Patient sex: M
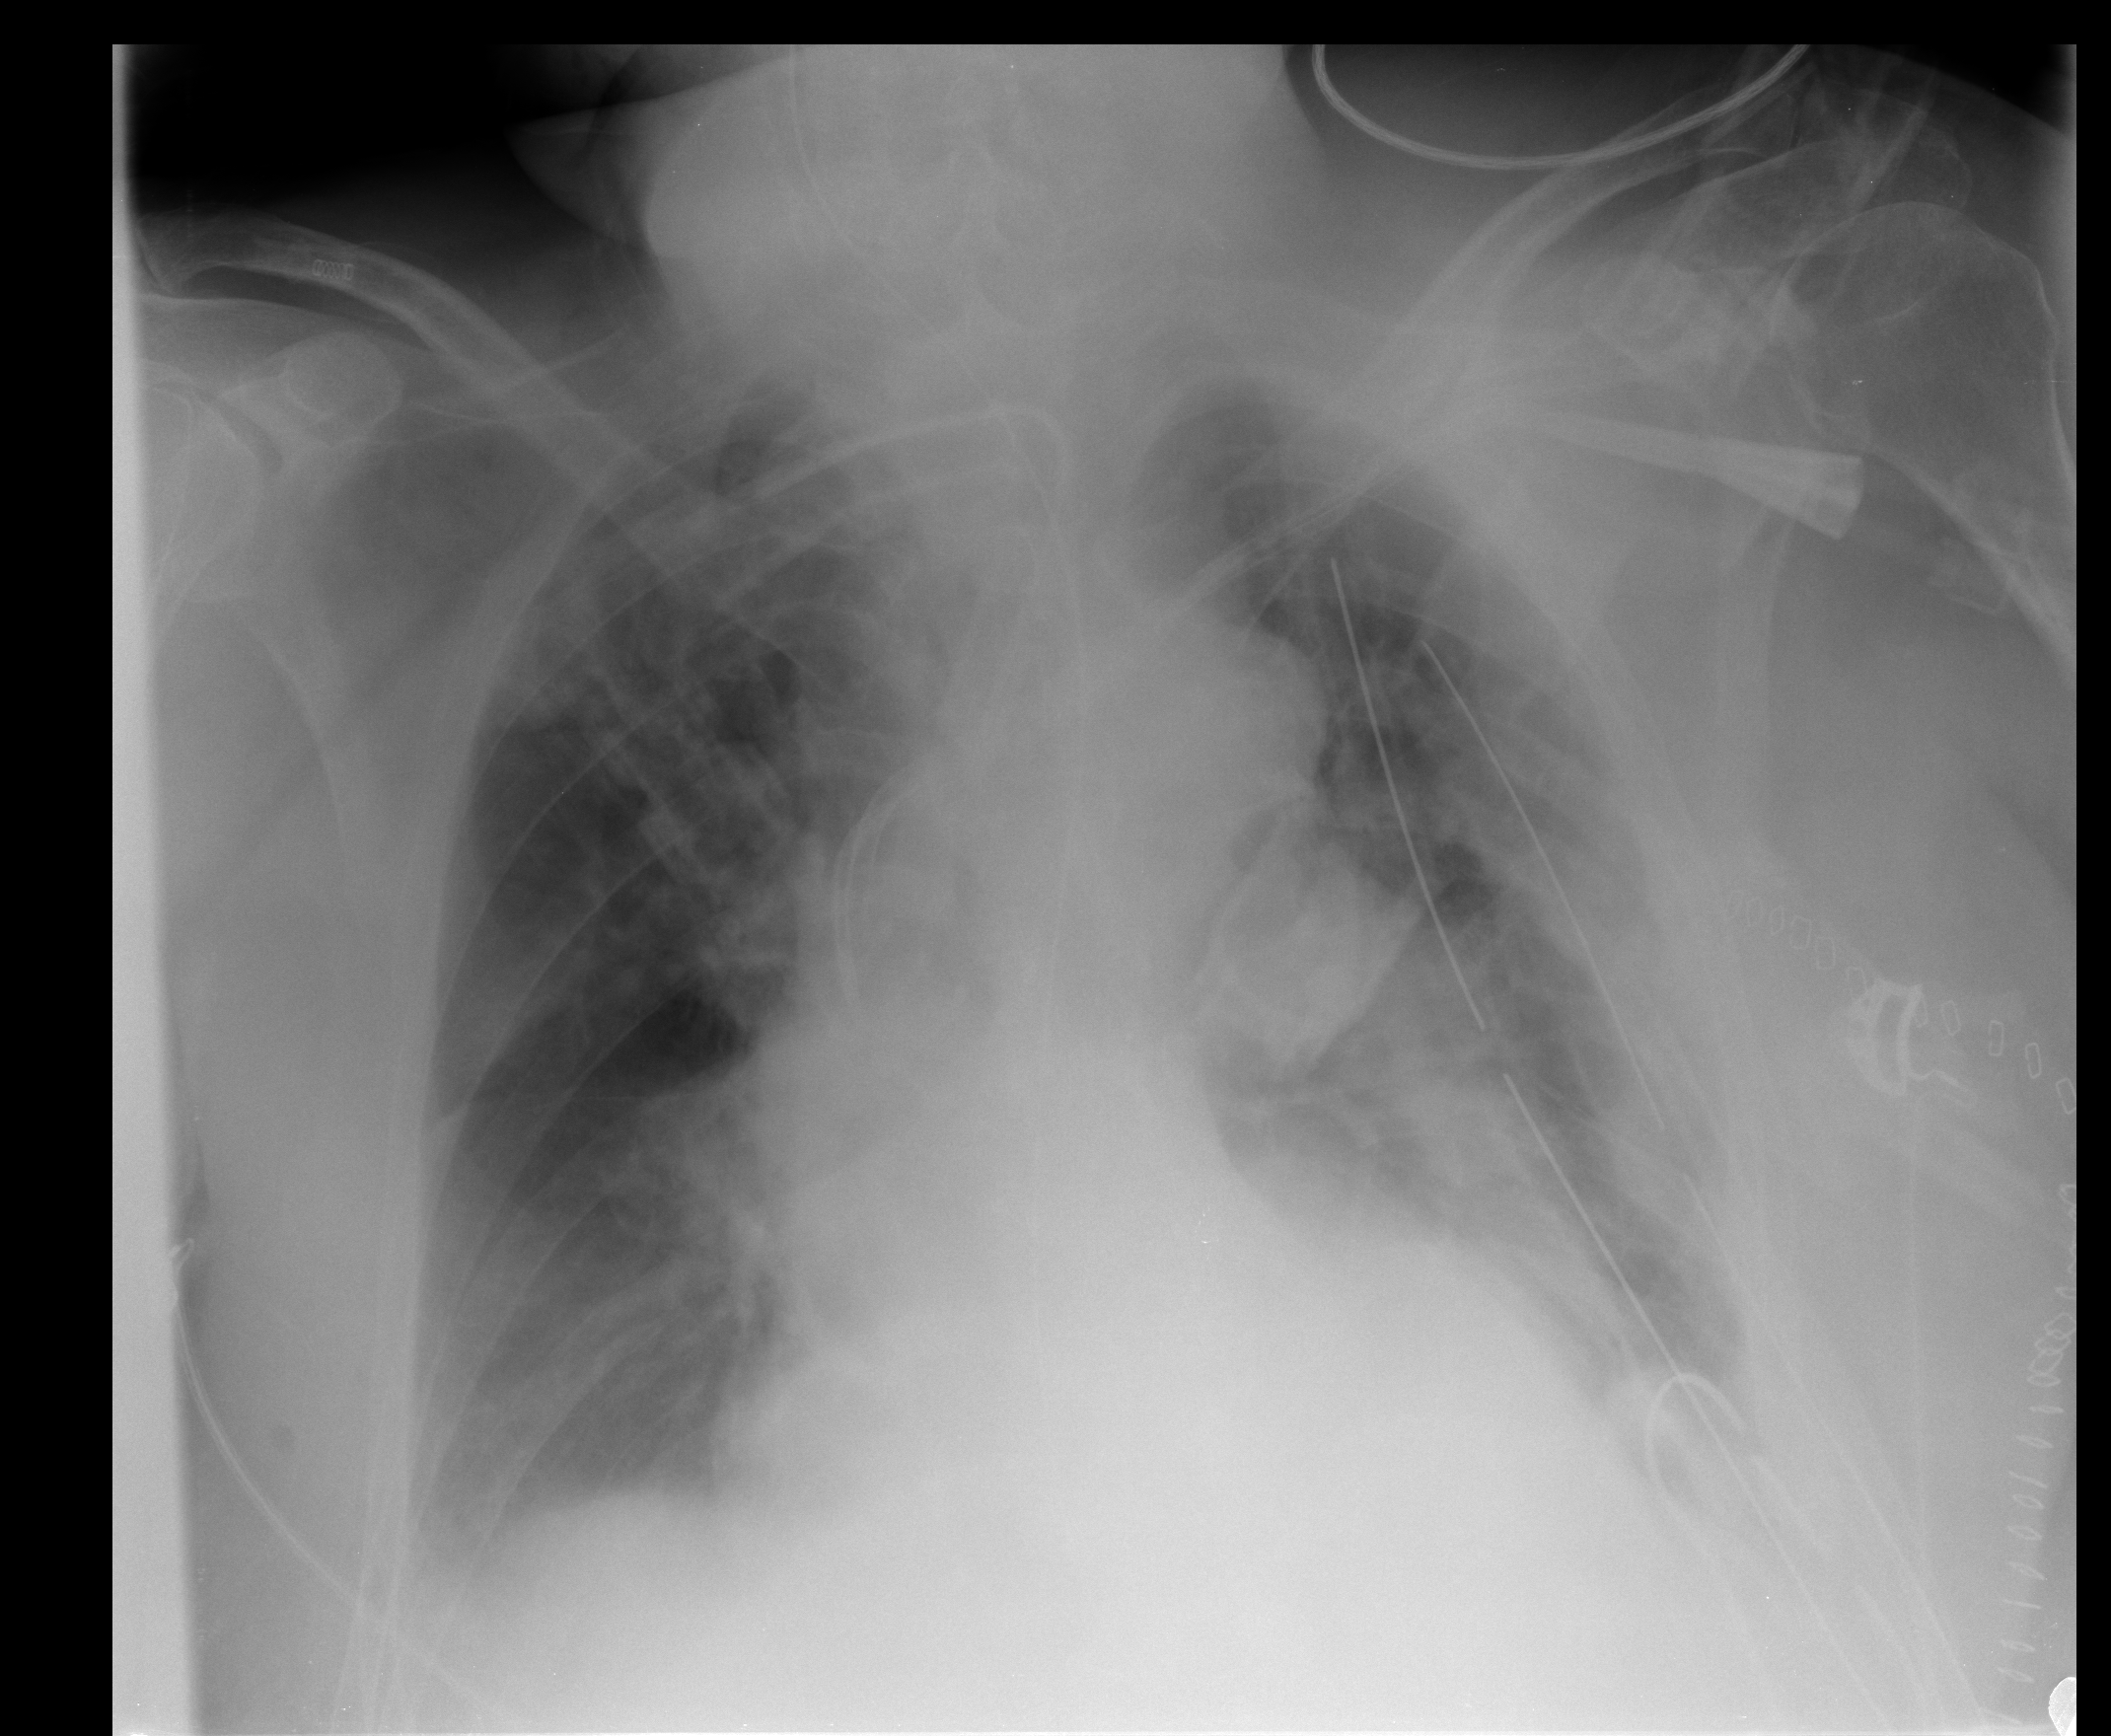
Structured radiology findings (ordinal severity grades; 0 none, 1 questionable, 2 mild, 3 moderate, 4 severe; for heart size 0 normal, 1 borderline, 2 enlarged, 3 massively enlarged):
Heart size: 1
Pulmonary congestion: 2
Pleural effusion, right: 2
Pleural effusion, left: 2
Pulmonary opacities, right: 0
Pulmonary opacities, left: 0
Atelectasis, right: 2
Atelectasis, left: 2